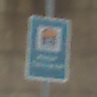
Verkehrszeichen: Wasserschutzgebiet
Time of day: Midday
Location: Roofed (Beach)
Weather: Overcast
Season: NotSpecified
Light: Natural